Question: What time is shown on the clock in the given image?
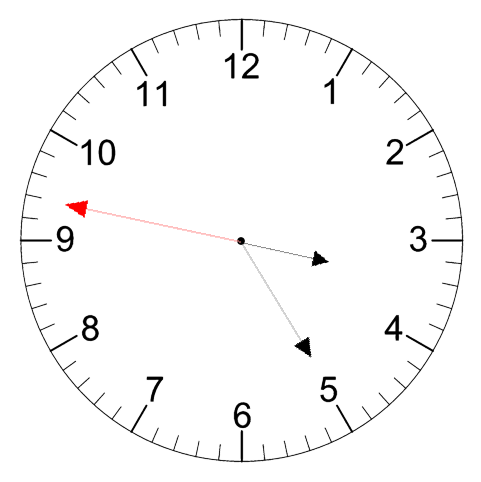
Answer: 03:24:47